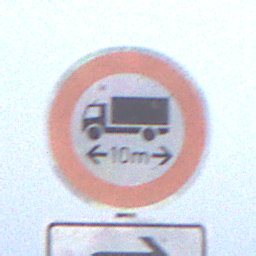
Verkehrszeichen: TatsaechlicheLaenge
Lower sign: RichtungsangabeDurchPfeile5
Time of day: SunriseSunset
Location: Outdoor (Nature)
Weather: Overcast
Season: NotSpecified
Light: Natural